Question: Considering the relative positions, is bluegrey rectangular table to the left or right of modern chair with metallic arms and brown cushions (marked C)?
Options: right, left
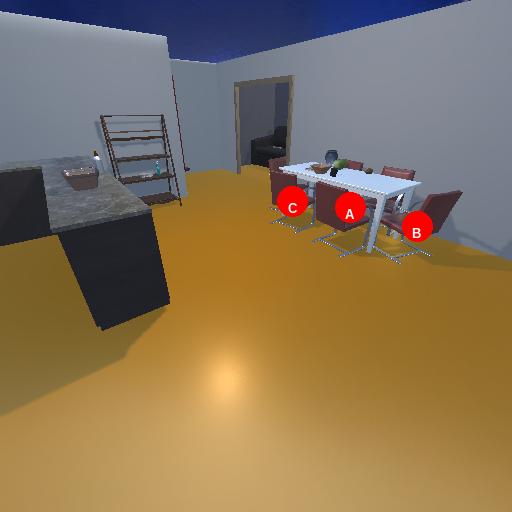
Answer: right